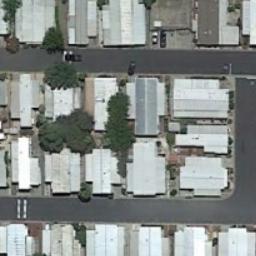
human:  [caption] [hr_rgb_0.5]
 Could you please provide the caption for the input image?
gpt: The mobile home park is next to the road .

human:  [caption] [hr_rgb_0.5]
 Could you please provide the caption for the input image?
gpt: The dense mobile home park has some neatly arranged white mobile homes and some trees are among these mobile homes .

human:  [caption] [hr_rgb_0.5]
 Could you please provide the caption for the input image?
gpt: Lots of buildings are in the mobile home park .

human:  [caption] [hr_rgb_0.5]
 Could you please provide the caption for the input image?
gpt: There are some white buildings arranged neatly in the mobile home park .

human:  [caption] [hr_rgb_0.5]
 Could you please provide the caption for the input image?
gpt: There are three rows of mobile homes .